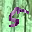
Label: 5